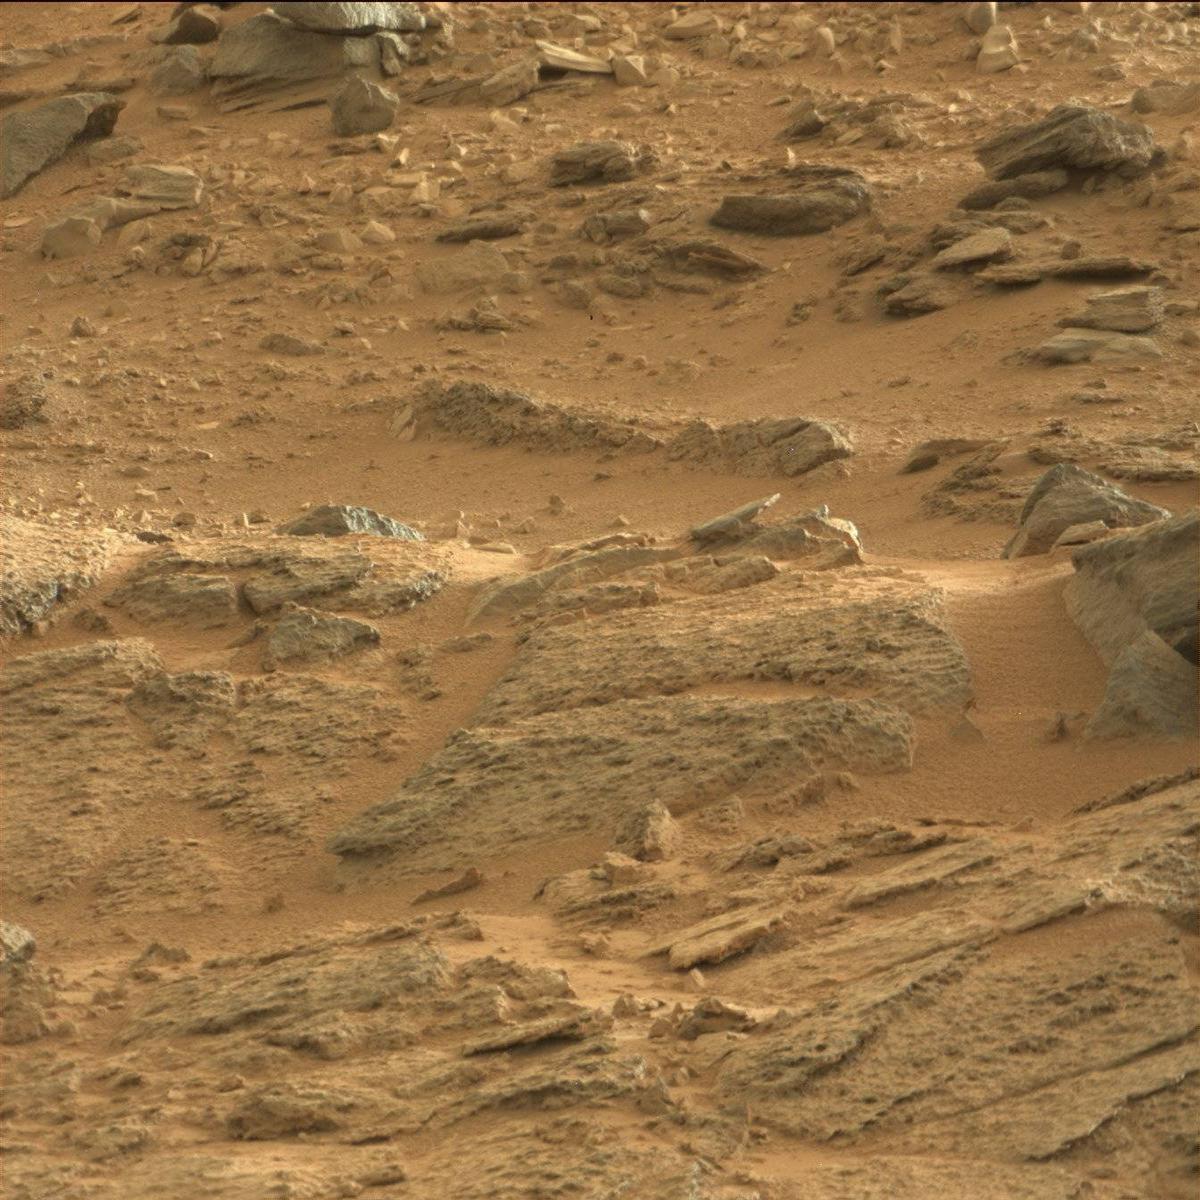
Terrain classes present: Bedrock, Sand / Soil